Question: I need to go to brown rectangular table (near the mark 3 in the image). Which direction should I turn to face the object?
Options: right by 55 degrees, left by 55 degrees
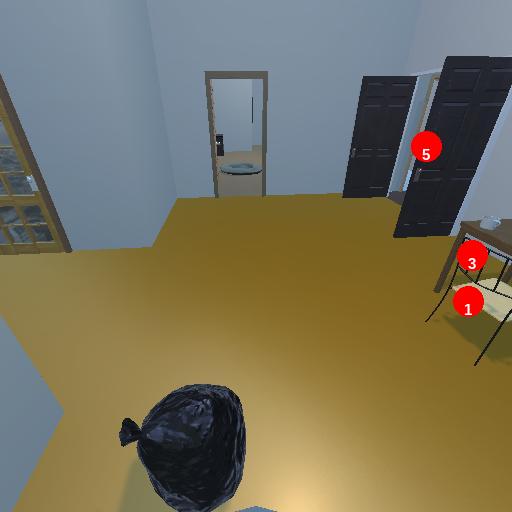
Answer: right by 55 degrees